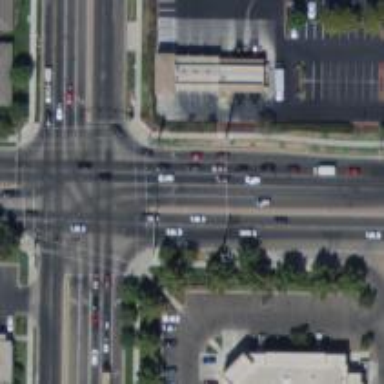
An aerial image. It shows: Crossing with marked lines on the road.